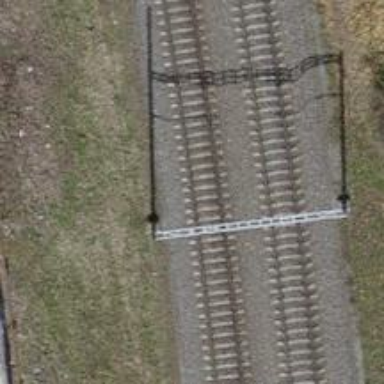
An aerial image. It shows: Single railway track with electrification through contact line.